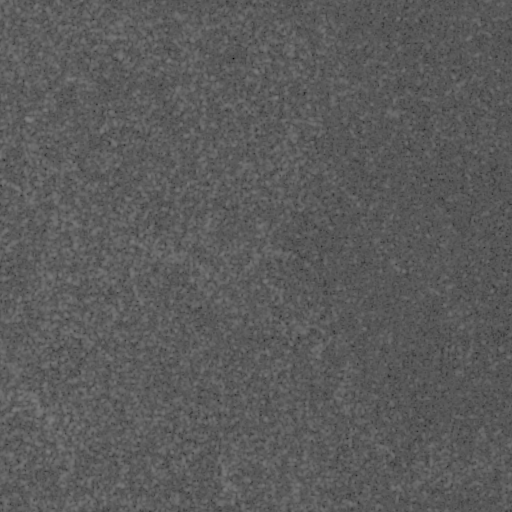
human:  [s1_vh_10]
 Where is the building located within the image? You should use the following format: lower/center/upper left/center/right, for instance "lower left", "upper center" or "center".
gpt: The building is located in the upper left of the image.
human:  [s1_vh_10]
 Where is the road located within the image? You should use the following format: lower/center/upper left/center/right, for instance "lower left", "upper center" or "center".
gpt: There is no road in the image.

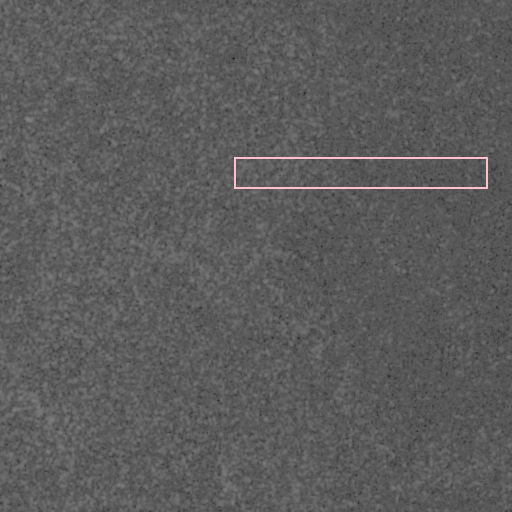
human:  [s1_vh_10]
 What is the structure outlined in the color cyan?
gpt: There is no cyan outline.
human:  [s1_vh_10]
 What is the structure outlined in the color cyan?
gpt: There is no structure outlined in cyan.